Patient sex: M
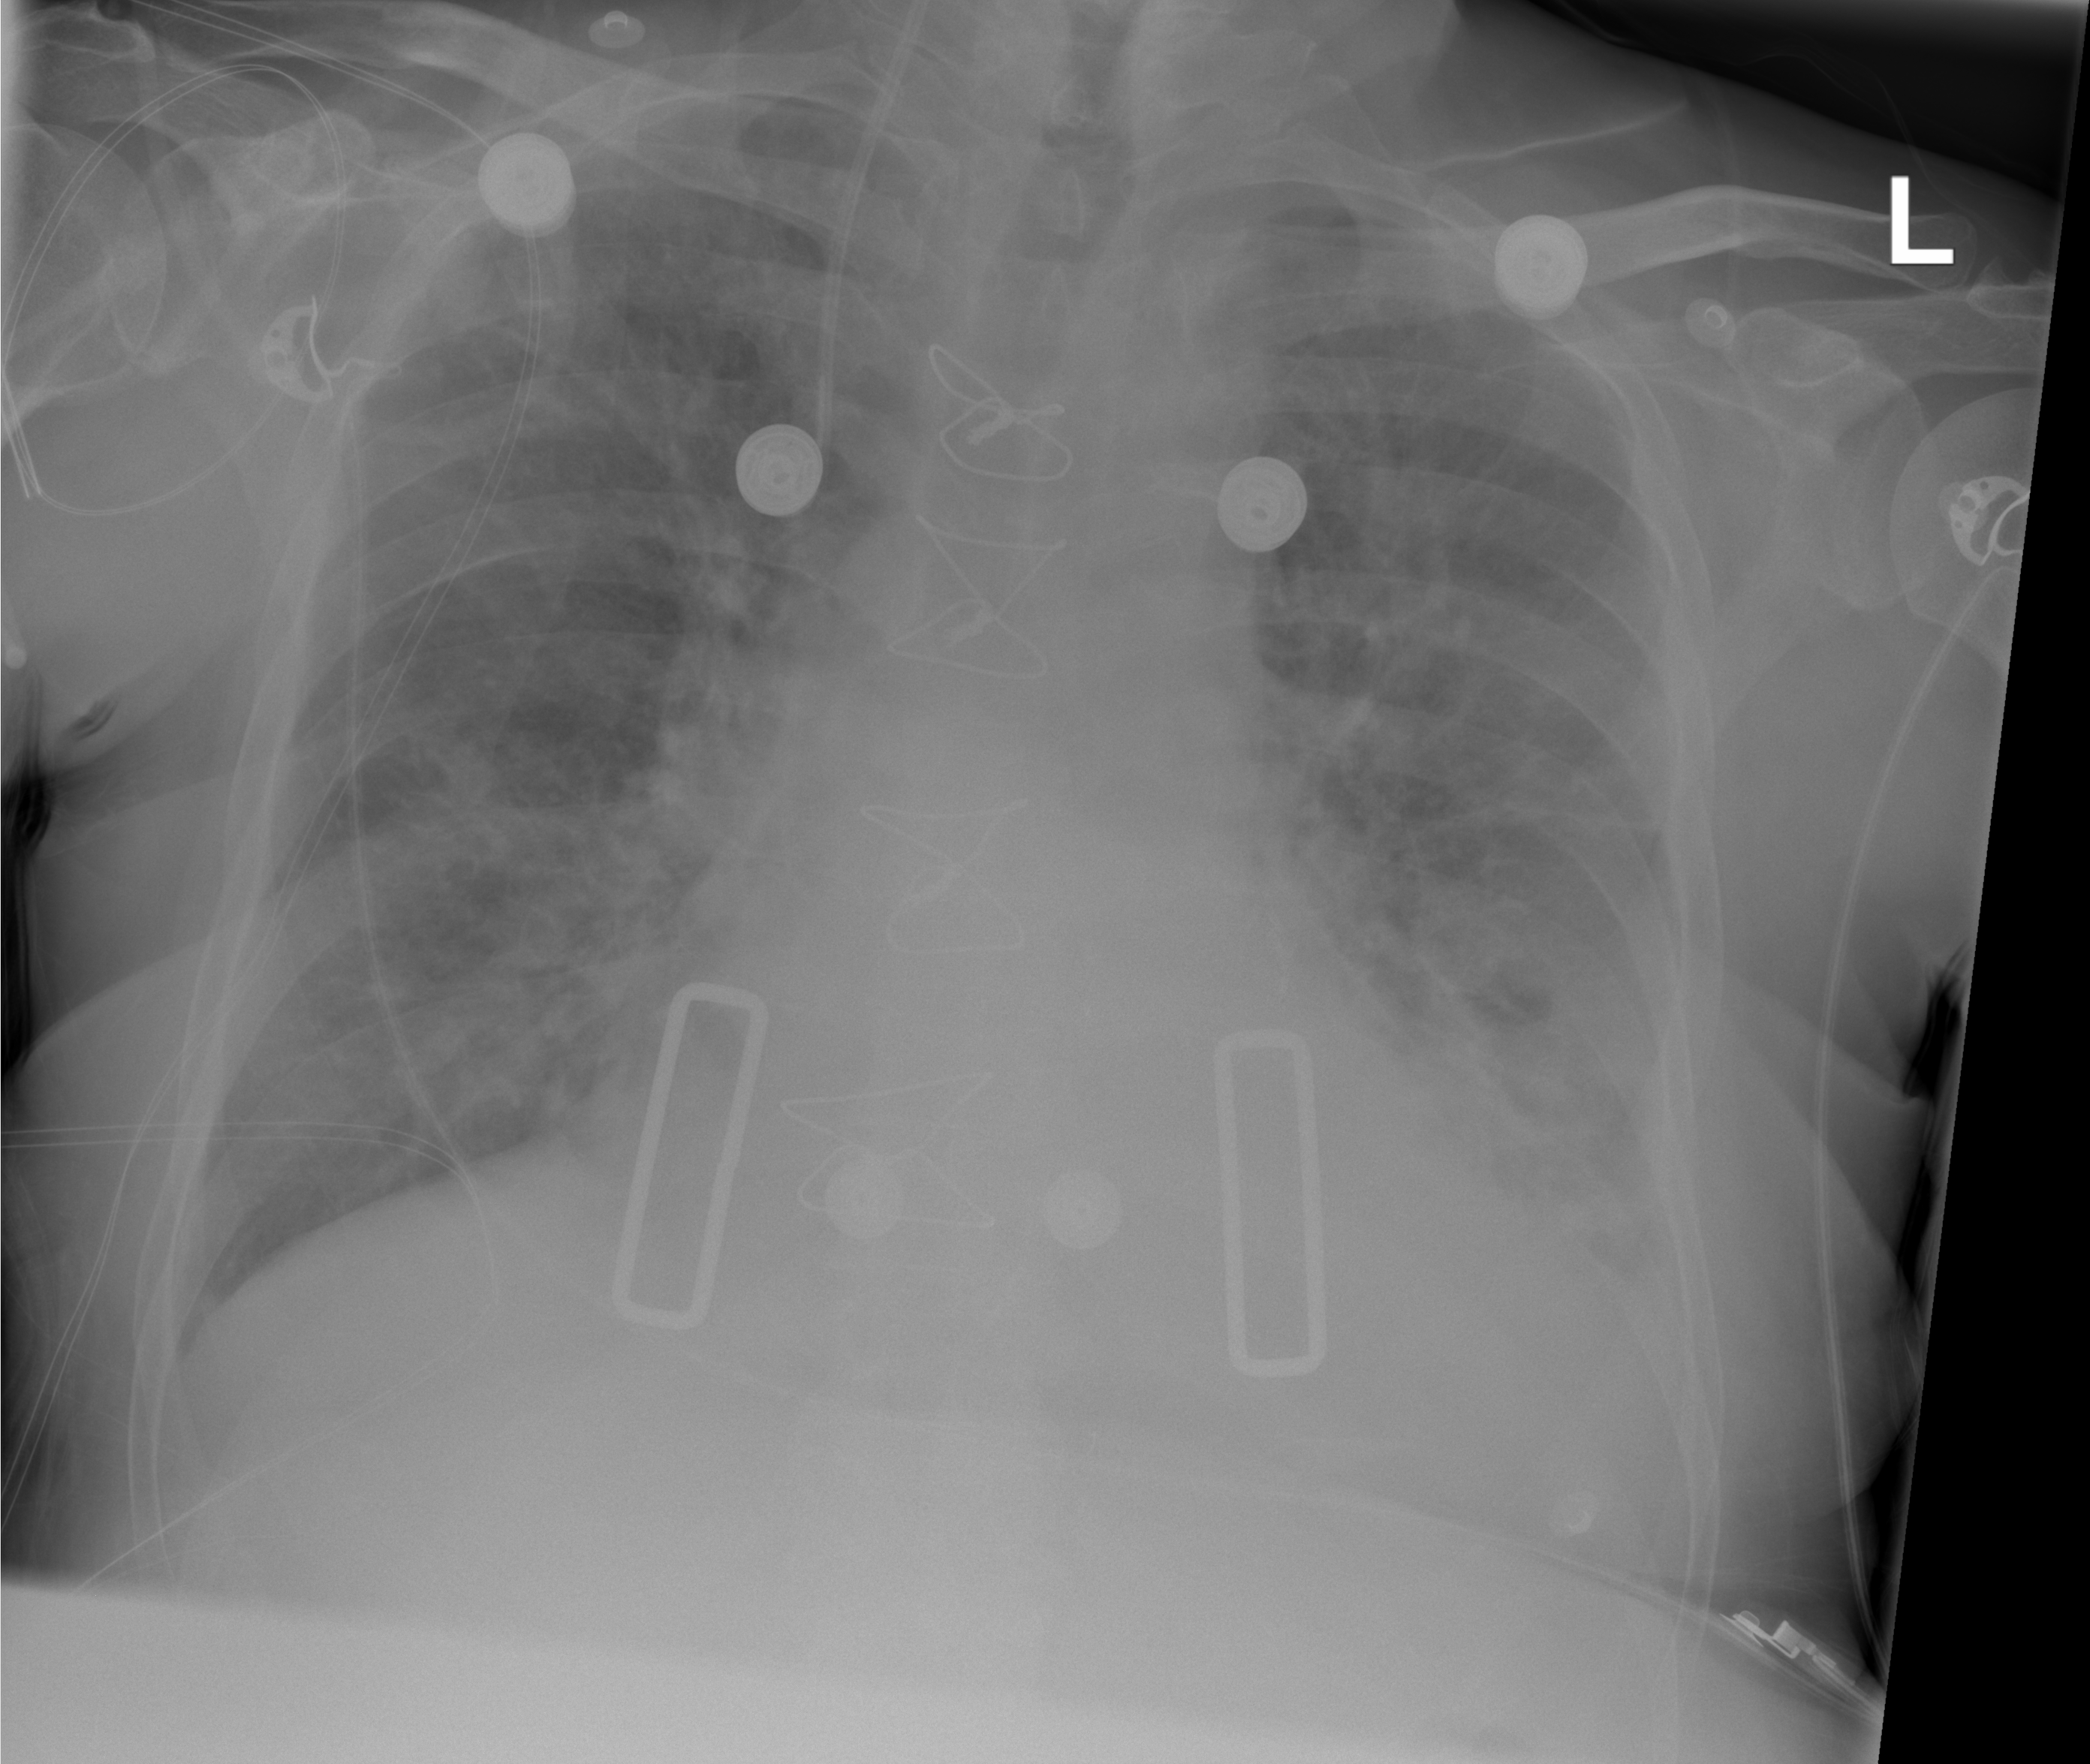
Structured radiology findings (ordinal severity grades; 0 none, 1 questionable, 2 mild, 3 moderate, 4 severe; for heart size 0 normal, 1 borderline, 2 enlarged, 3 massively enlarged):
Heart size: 2
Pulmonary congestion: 2
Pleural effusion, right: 1
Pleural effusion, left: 3
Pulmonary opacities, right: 3
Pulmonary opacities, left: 3
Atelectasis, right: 2
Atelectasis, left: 2